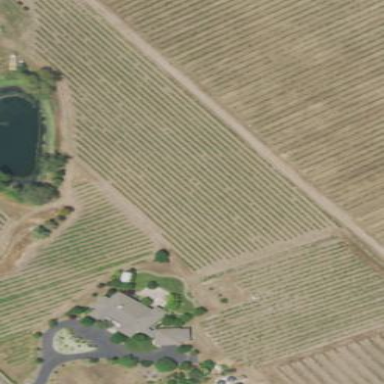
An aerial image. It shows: Vineyard with grape crops.